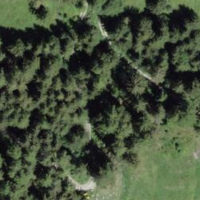
EUNIS habitat code: 43
Species observed at this site:
Regulus regulus
Cervus elaphus
Capreolus capreolus